Field crop: maize
Growth stage: 2
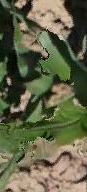
Species: maize